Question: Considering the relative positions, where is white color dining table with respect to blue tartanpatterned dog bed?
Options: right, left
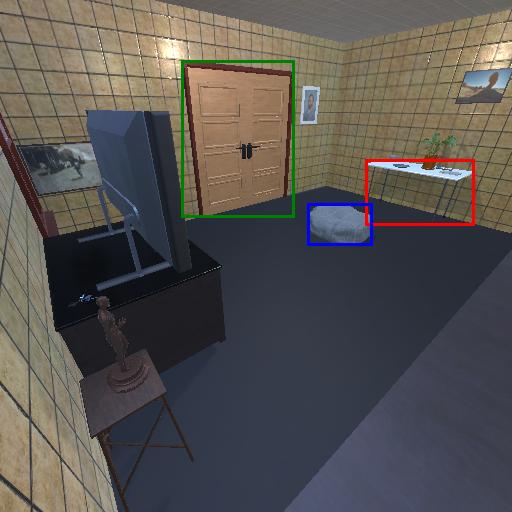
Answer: right